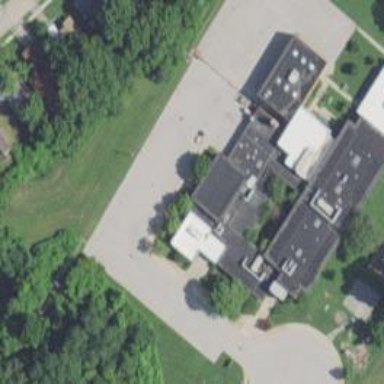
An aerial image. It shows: School.